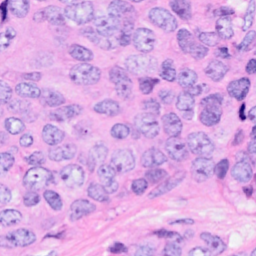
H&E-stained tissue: Breast